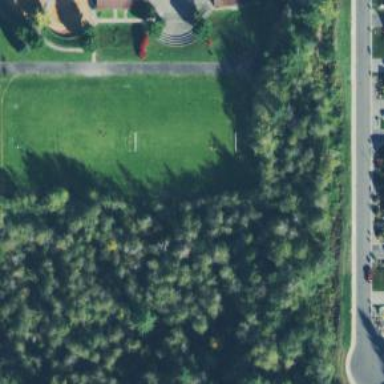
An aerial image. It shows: Soccer pitch for leisure land activities.